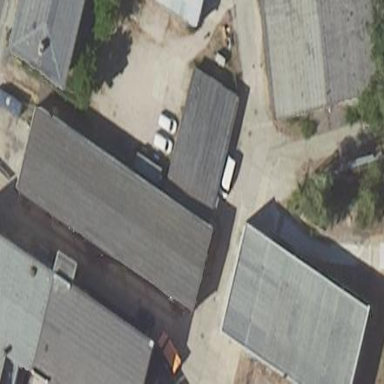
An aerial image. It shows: Commercial building.